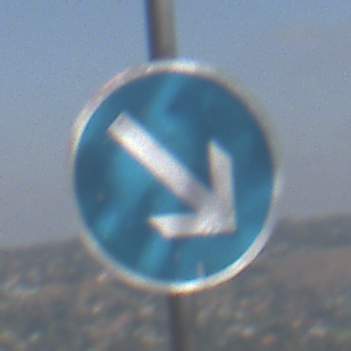
Verkehrszeichen: VorgeschriebeneVorbeifahrtRechts
Umgebung: Outdoor, Nature
Tageszeit: Midday
Wetter: PartlyCloudy
Licht: Natural
Jahreszeit: NotSpecified
Kontrast: HighContrast